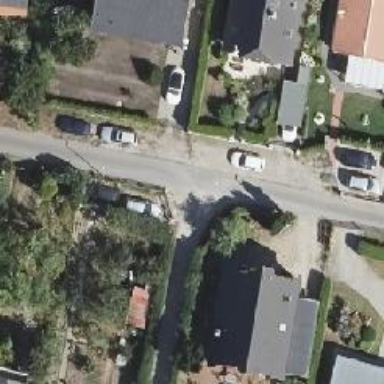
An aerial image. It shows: Residential road with asphalt surface.